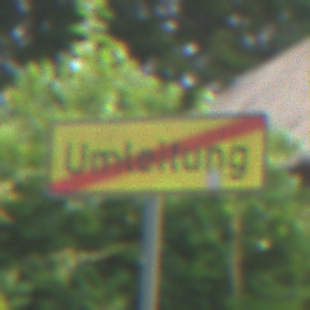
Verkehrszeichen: EndeDerUmleitungsankuendigung
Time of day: MorningAfternoon
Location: Outdoor (Urban)
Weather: PartlyCloudy
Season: NotSpecified
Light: Natural